Current action and preconditions to check: path_clear

Your task: For each precondition in the list above, predict whether it will hold at this action.

Consider the current scene as observed from the mobile robot's camera, and analyze the predicted future states of all dynamic agents (e.g., people, animals, vehicles, or any moving entities) within the NEXT SECOND.

IMPORTANT: Only answer "very likely" if you are absolutely certain—based on strong, clear evidence—that a dynamic agent will violate the precondition in the predicted future state. Do NOT answer "very likely" for unlikely, ambiguous, or low-probability risks.

Ask yourself for each precondition: Is there a high probability, with clear and convincing evidence, that the predicted future states of any dynamic agent will interfere with the predicted future state of the currently executing action within the NEXT SECOND, causing that precondition to fail?

Assess the risk level based on these predictions. Use "likely" or "very likely" if motions create a clear risk of interference.

Use "neutral" or "improbable" if agents are nearby but their predicted paths are clearly diverging or non-conflicting.

Failure Risk Categories: "very improbable", "improbable", "neutral", "likely", "very likely"

Answer Format: Output ONLY the probability_of_failure value from these categories: "very improbable", "improbable", "neutral", "likely", "very likely"

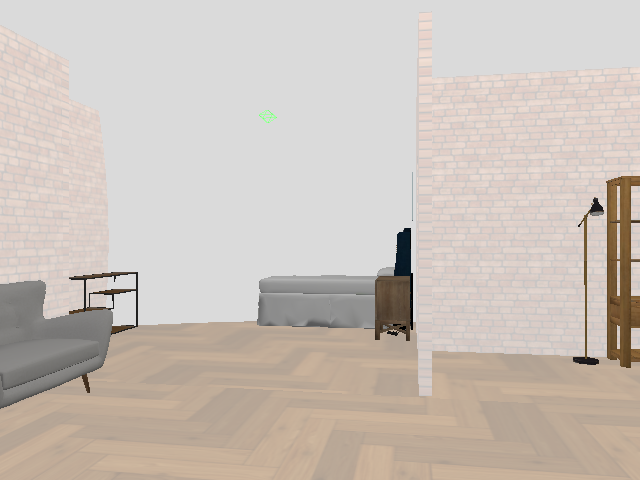

Answer: very improbable